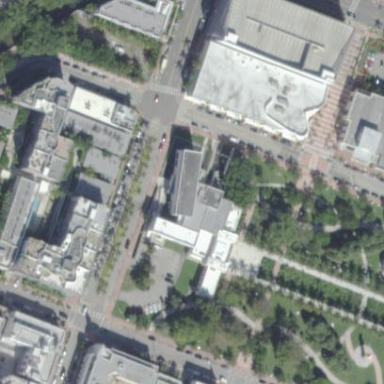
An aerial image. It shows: Museum housed in building.